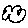
Label: cloud